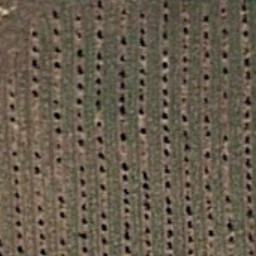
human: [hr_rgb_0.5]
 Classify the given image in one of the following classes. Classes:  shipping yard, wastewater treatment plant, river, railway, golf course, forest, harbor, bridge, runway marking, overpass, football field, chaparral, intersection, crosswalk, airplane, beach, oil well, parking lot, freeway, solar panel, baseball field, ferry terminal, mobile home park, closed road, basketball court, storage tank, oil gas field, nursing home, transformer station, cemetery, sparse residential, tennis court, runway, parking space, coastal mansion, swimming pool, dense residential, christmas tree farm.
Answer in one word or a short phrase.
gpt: christmas tree farm